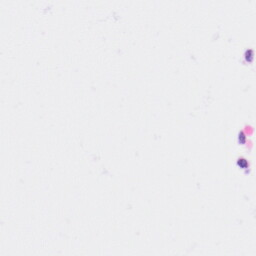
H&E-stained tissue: Kidney